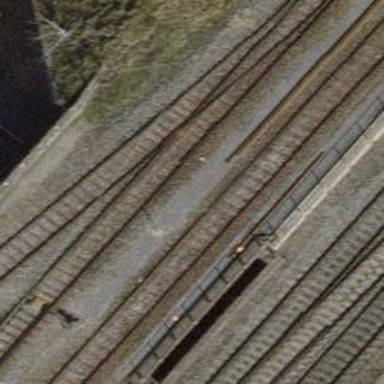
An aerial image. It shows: Railway bridge with electrified contact lines. It is single track service yard.